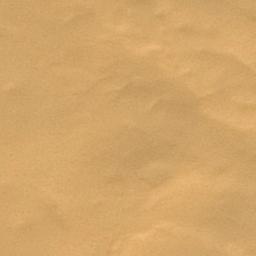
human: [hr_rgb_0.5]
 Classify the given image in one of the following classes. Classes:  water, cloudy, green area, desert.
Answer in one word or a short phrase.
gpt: desert